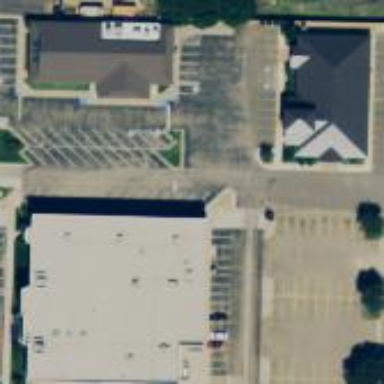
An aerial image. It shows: Bank building.